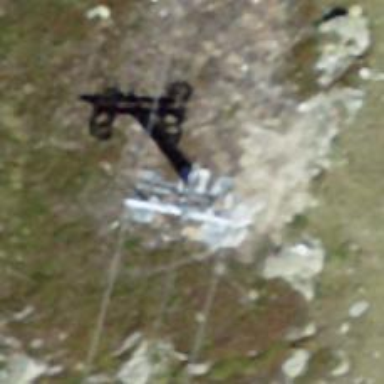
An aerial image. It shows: Pylon used for aerialway.